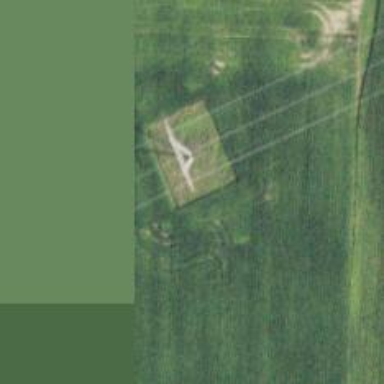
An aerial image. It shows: Lattice structure tower used for power transmission.